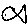
Label: fish